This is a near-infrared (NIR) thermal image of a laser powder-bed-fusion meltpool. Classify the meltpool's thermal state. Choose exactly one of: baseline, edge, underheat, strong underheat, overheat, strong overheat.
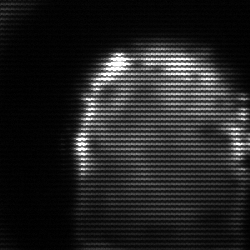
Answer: baseline